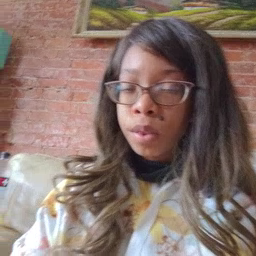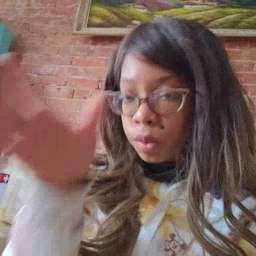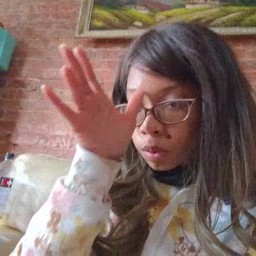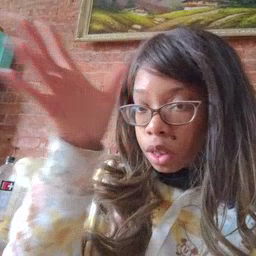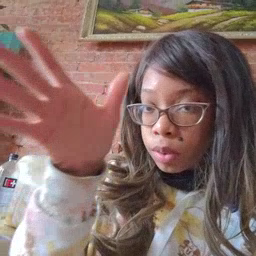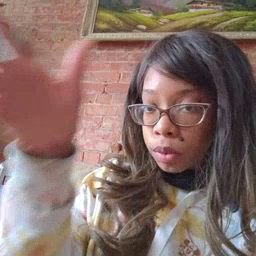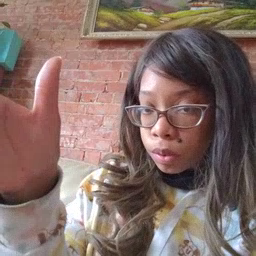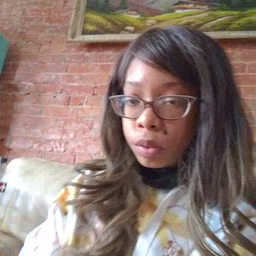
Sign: grandpa